Question: I want to make function updating current item in 'JComboBox':
'''
@Override
public void updateId(String id) {
boolean old = notify;
notify = false;
comboBox.setEditable(true);
comboBox.setSelectedItem(id);
comboBox.setEditable(false);
notify = old;
}
'''
The result is this:

1. ComboBox is bound to textbox,
2. I change textbox value, which is calling updateId(),
3. Expanding combobox,
4. Selecting item that got changed,
The combo's drop down list does not reflect the change made to selected item; in the given example, there should be "xxx" at the bottom of drop down list.
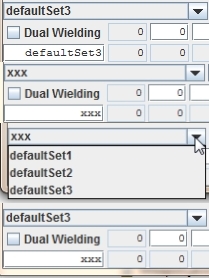
Answer: I misinterpreted 'JComboBox.setSelectedItem()'.
It sounds like it should override item being under selected index of model when combobox is editable, but it just overrides displayed value and doesn't touch model.
This one does the job:
'''
@Override
public void updateId(String id) {
boolean old = notify;
notify = false;
comboBox.setEditable(true);
DefaultComboBoxModel<String> model = (DefaultComboBoxModel<String>) comboBox.getModel();
int selectedIndex = comboBox.getSelectedIndex();
model.removeElementAt(selectedIndex);
model.insertElementAt(id, selectedIndex);
comboBox.setSelectedIndex(selectedIndex);
comboBox.setEditable(false);
notify = old;
}
'''